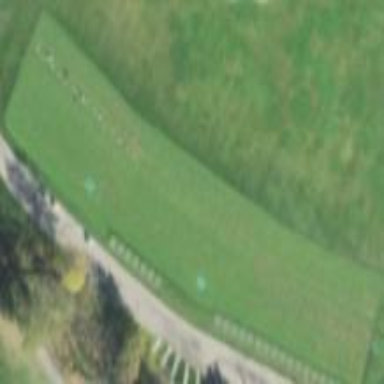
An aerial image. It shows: Grassy area designated as golf tee.